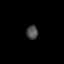
Tissue: lung
Cell type: Epithelial cells
Senescence score: 0.2348
Nuclear area (px): 152
Mean DAPI intensity: 77.388